Aerial crown-view tile of a tropical tree (Barro Colorado Island, Panama), acquired 20250317:
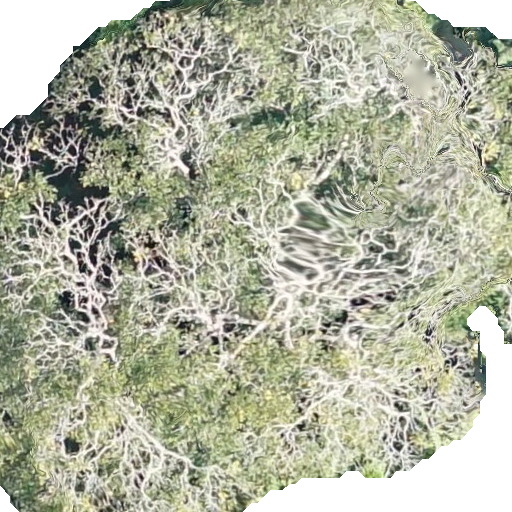
Species: Dipteryx oleifera
GBIF accepted scientific name: Dipteryx oleifera
Crown area: 422.496 m²